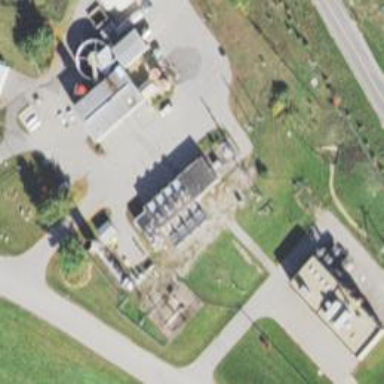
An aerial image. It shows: Generator for power supply.